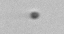
Label: nanoplankton_mix